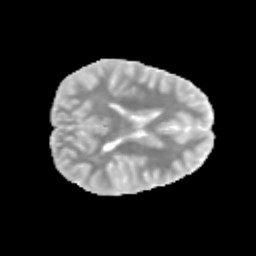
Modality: MD
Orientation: axial
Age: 11
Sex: male
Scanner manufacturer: siemens
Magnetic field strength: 3 T
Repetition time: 3.8 s
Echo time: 0.07 s